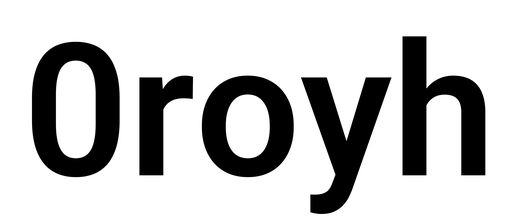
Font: Roboto_SemiBold